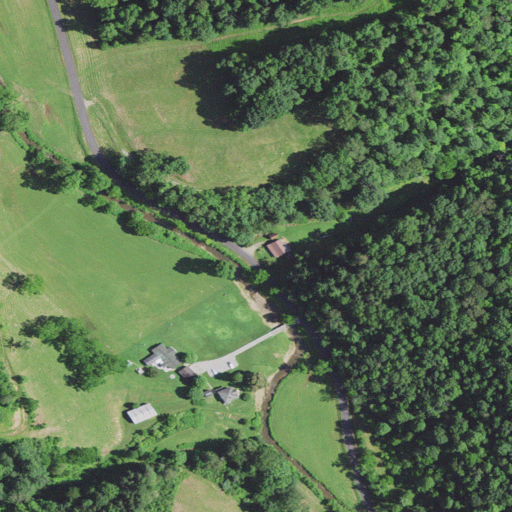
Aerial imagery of valley in West Virginia named Kerns Hollow containing deciduous forest, pasture, mixed forest, open development, and low intensity development